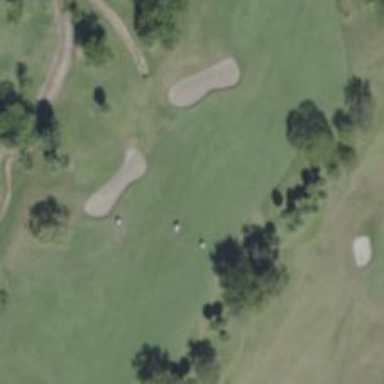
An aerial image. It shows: Golf hole.